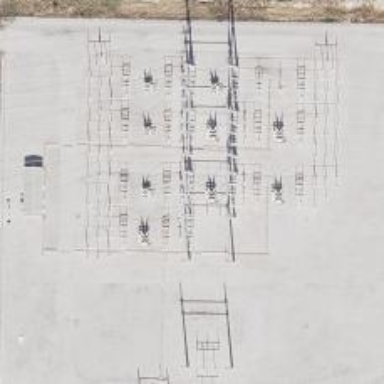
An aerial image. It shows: Switch for power supply.